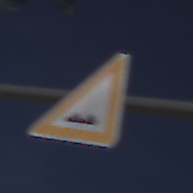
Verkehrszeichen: UnebeneFahrbahn
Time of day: Midday
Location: Outdoor (Nature)
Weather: Clear
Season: NotSpecified
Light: Natural